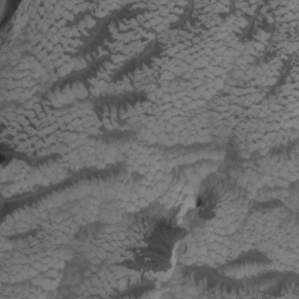
Label: non_frost